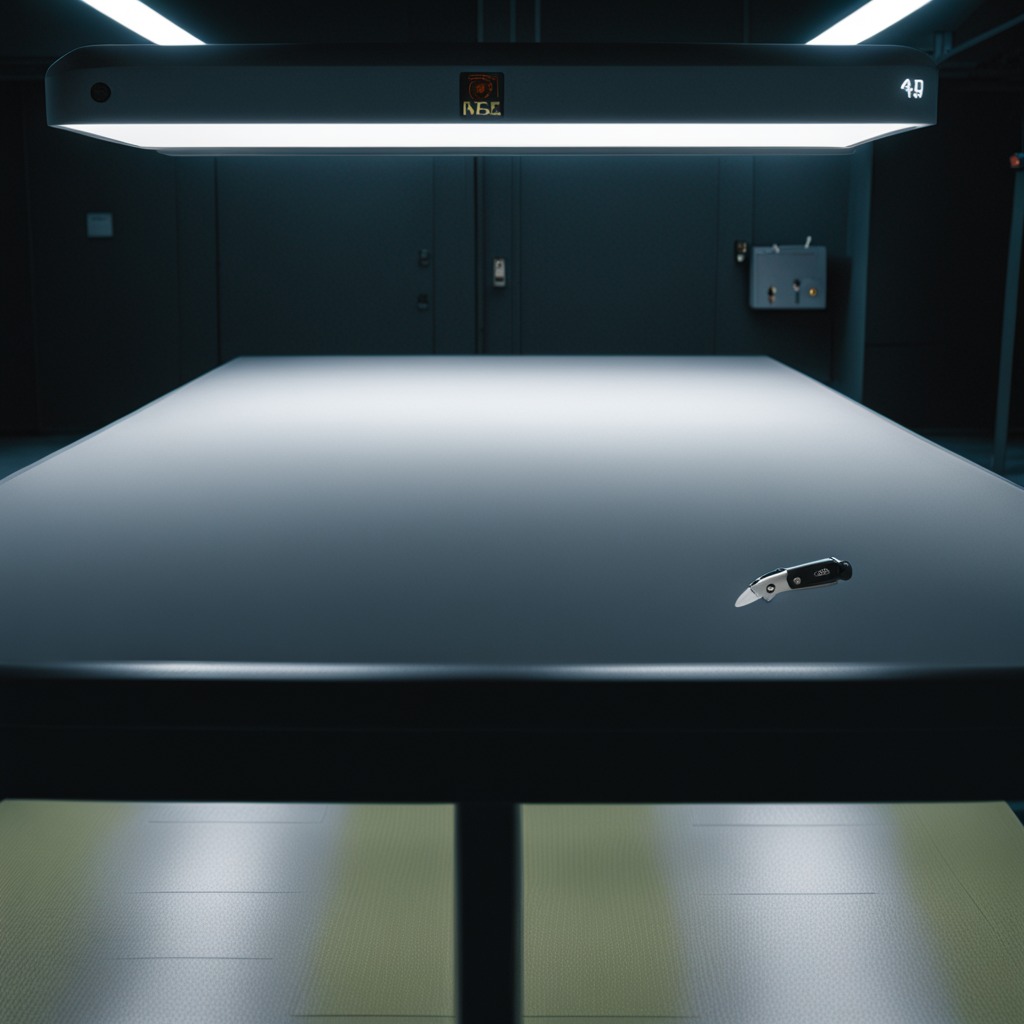
A utility knife is lying on a clean empty table in a railway signal maintenance room lit by harsh overhead fluorescents photorealistic surface textures crisp shadows high dynamic range